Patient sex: F
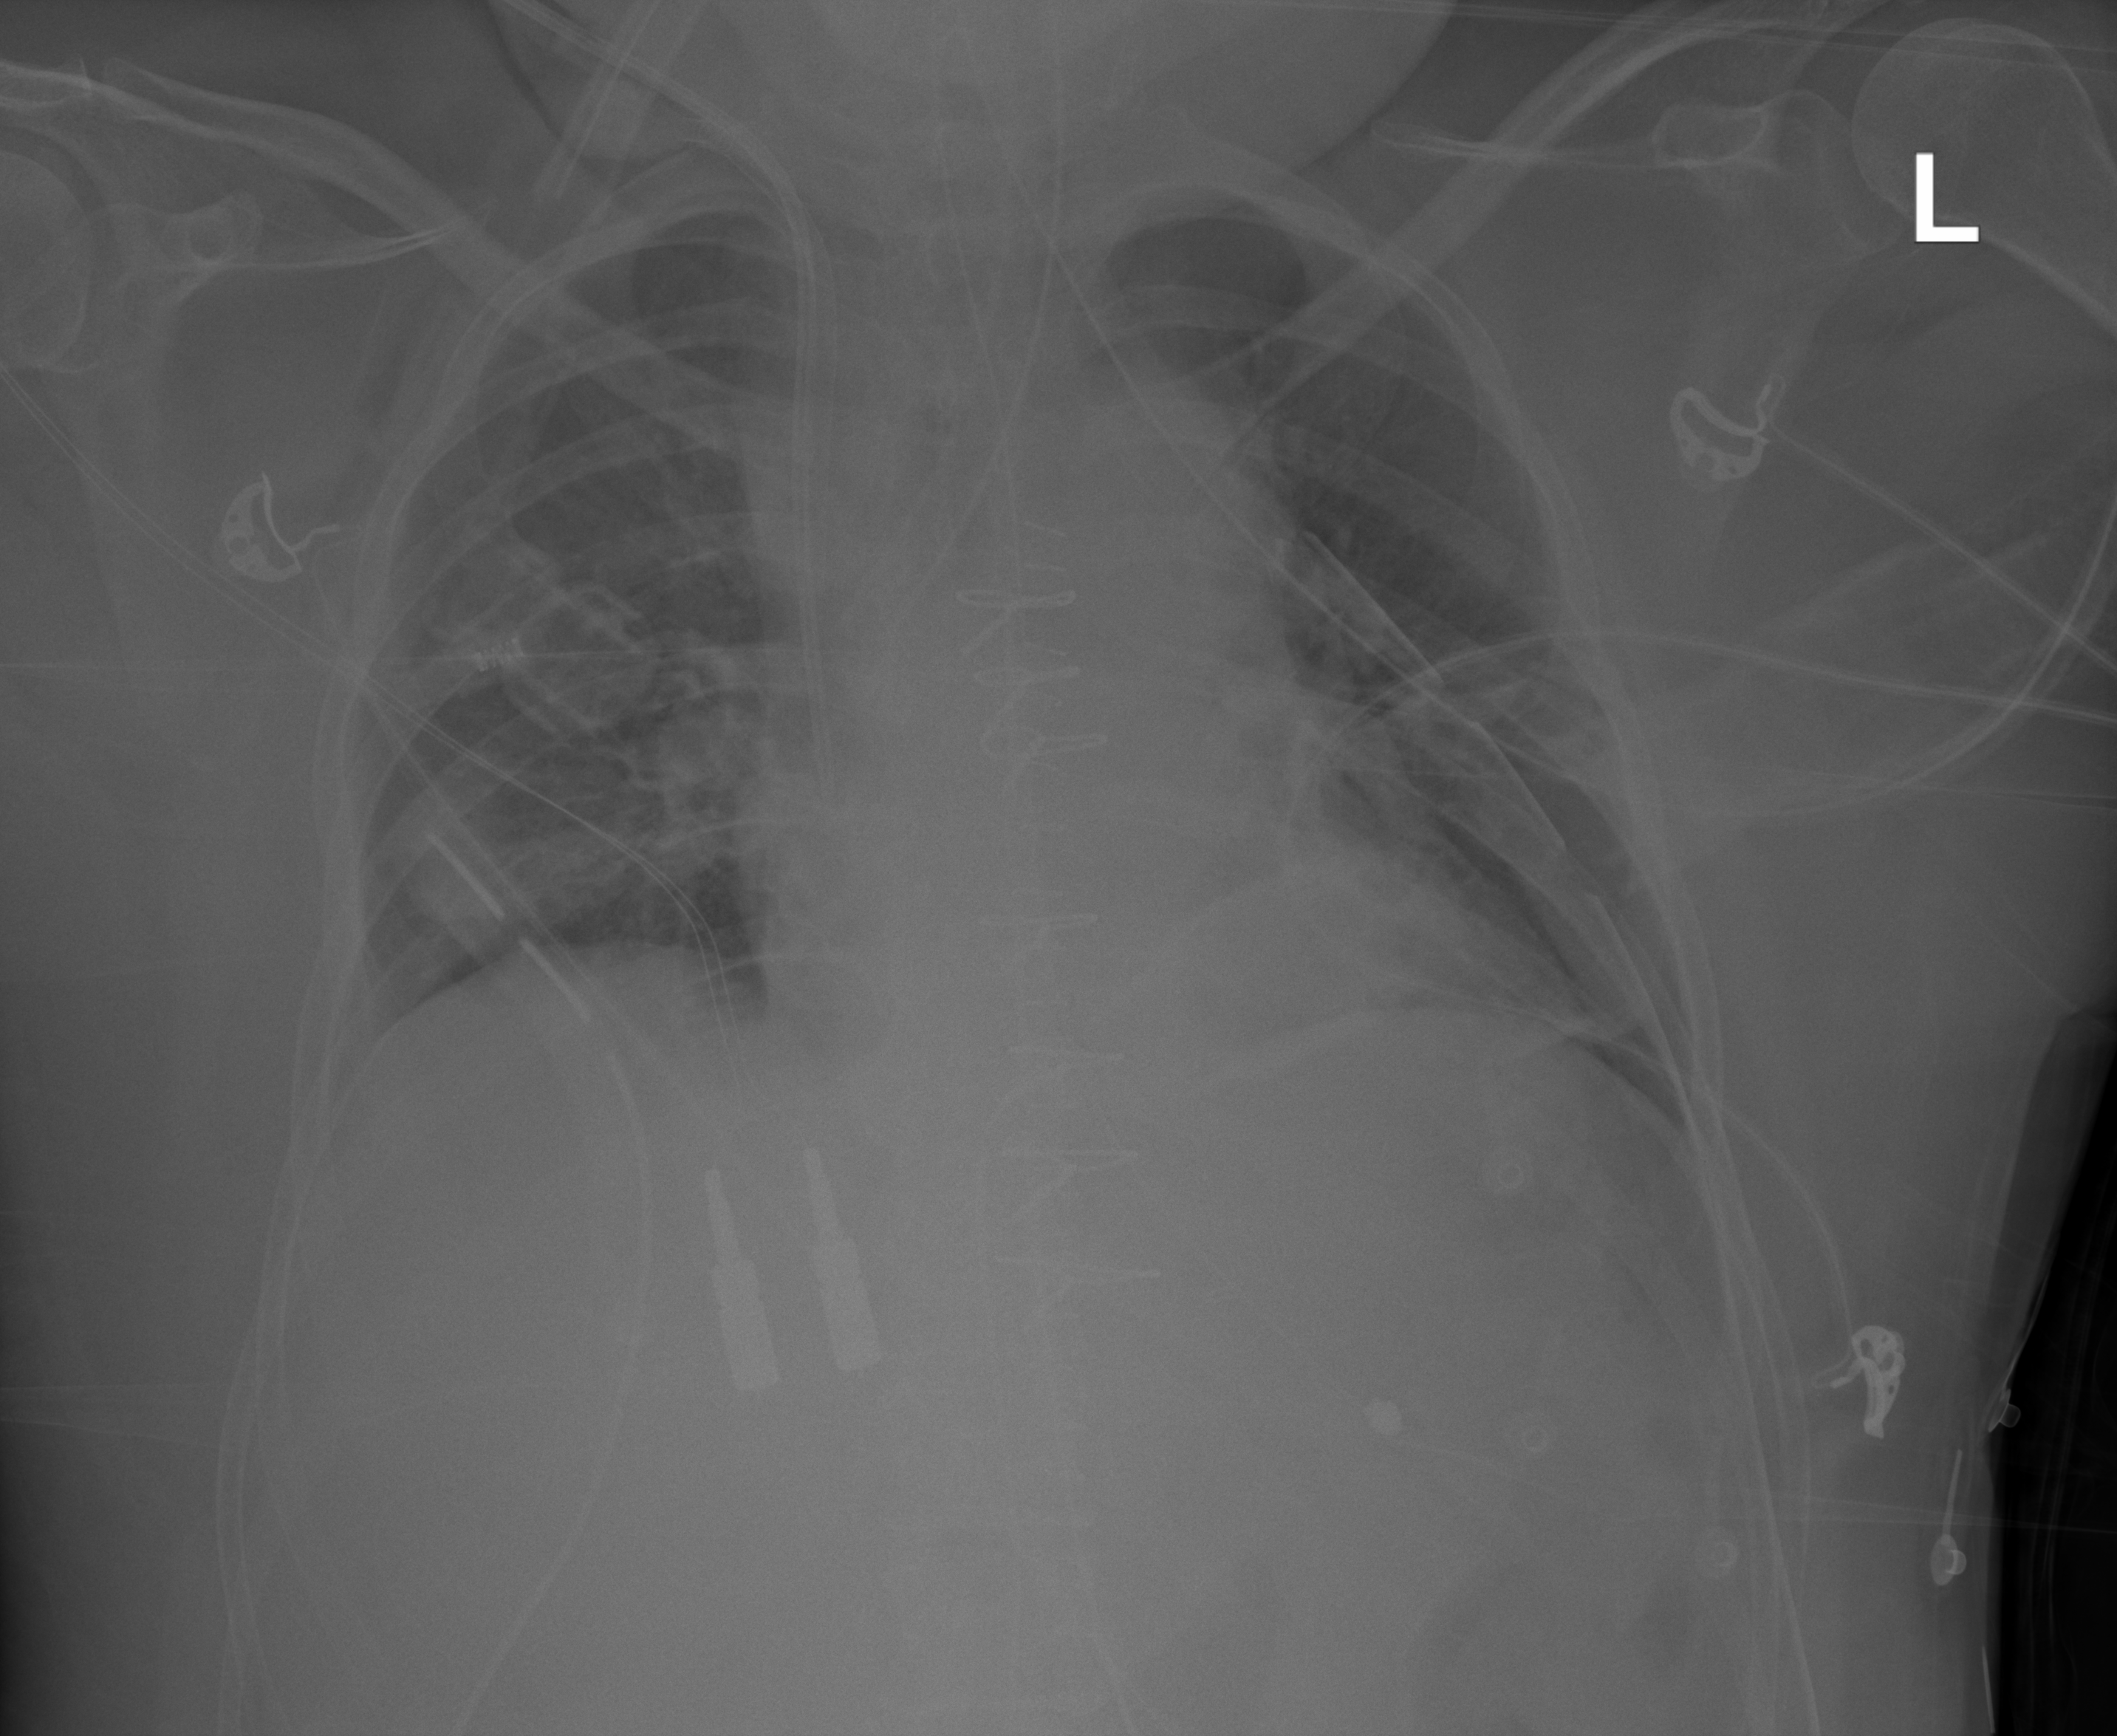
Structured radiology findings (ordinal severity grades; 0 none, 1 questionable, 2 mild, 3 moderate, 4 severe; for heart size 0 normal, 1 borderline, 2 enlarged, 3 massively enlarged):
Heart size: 2
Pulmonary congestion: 0
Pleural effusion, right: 0
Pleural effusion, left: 0
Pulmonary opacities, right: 0
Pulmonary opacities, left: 0
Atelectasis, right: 2
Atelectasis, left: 0